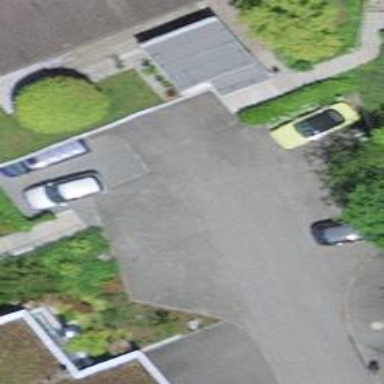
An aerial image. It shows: Turning circle on the road.